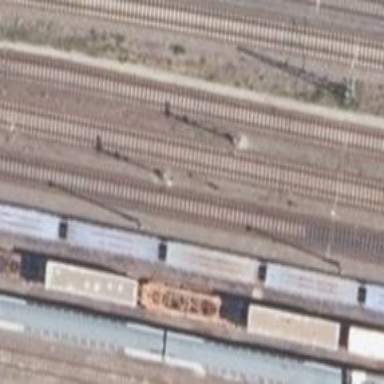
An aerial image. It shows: Railway signal.